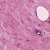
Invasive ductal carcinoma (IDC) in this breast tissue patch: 0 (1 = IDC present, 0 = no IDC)